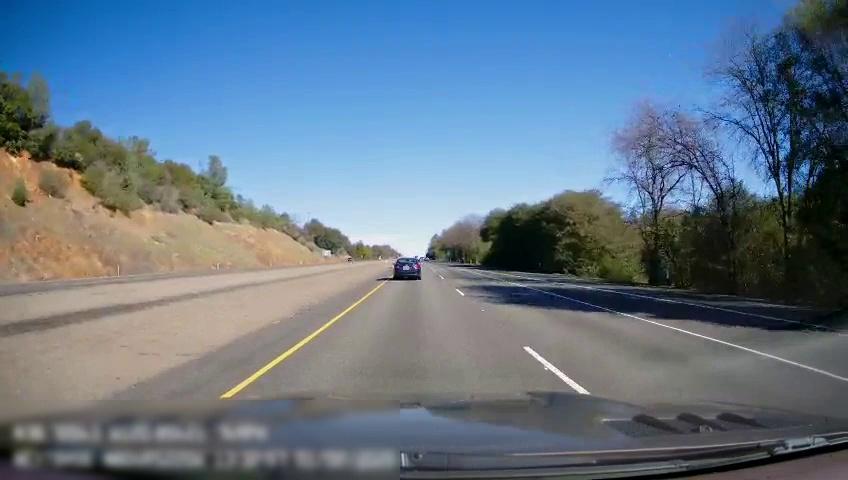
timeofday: Day
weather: Sunny
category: Drivable Space
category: Drivable Space
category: Vehicles | Car
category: Lanes | Current Lane
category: Lanes | Current Lane
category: Lanes | Alternate Lane
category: Lanes | Alternate Lane